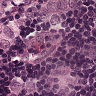
Metastatic tissue present: yes